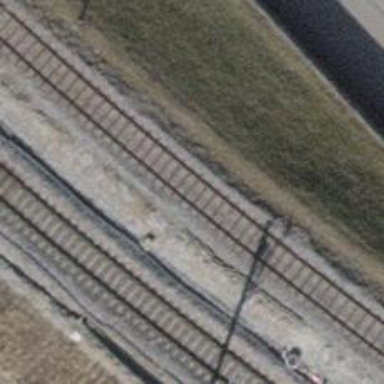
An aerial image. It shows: Railway spur service.